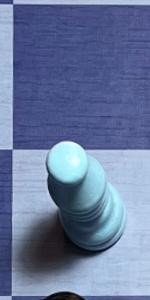
Label: Bishop_White